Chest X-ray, PA view. Patient: 53 years old, sex F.
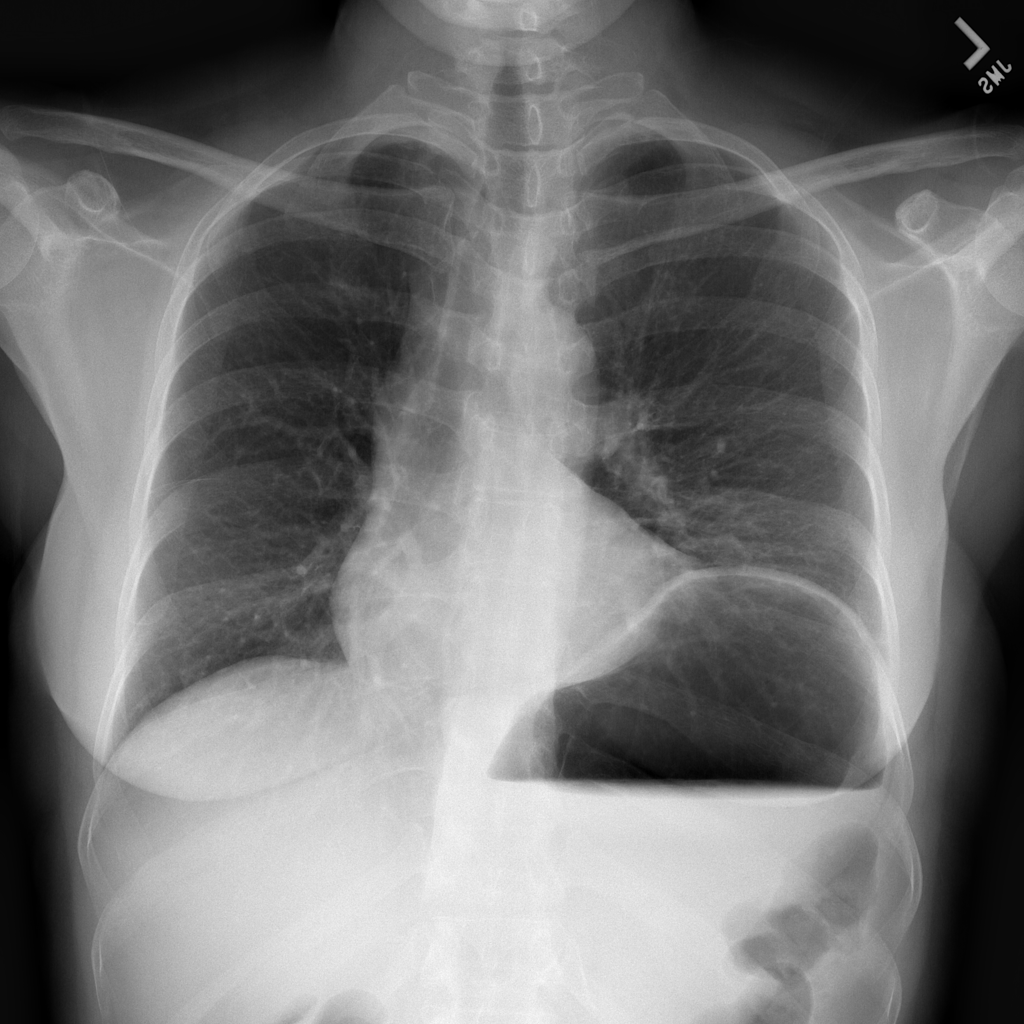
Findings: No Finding